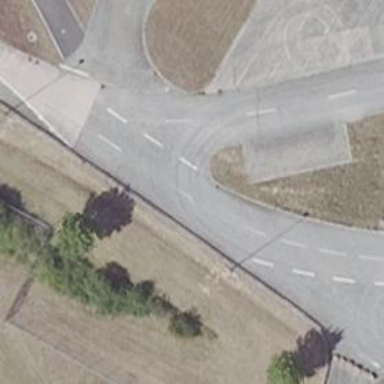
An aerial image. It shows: Road serving as parking aisle.